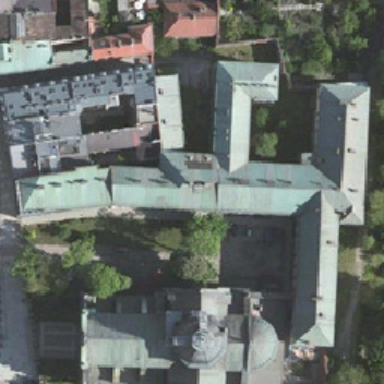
Blue churches spread in many ways and there is a dome in front .